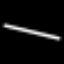
Label: line